Question:
We we're tasked to create a number pyramid that decreases its value as as it goes down however each iteration repeats it by odd numbers. The output that I'm trying to aim is:
'''
5
444
33333
<PHONE>
111111111
'''
But it doesn't print the complete pyramid, only those numbers from 5 to 3 get printed.
Here's the code that I used:
'''
import java.util.Scanner;
public class LoopExercise2 {
public static void main(String[] args) {
Scanner scan = new Scanner(System.in);
int rows = 5;
// row counter; total rows will be decided by the scanned input
for (int counter = 1; counter <= rows ; ++counter) {
//System.out.print("7");
// space counter before the number; creates the pyramid effect
for (int space = 0; space <= rows ; ++space ) {
System.out.print(" ");
}
// per iteration, prints an odd number of values
int n_counter = 0; // Initialize value to 0
while (n_counter != 2 * counter - 1) {
System.out.print(rows);
++n_counter;
}
// deducts 1 from the scanned input
rows--;
// prints a space to break the line
System.out.println();
}
}
}
'''
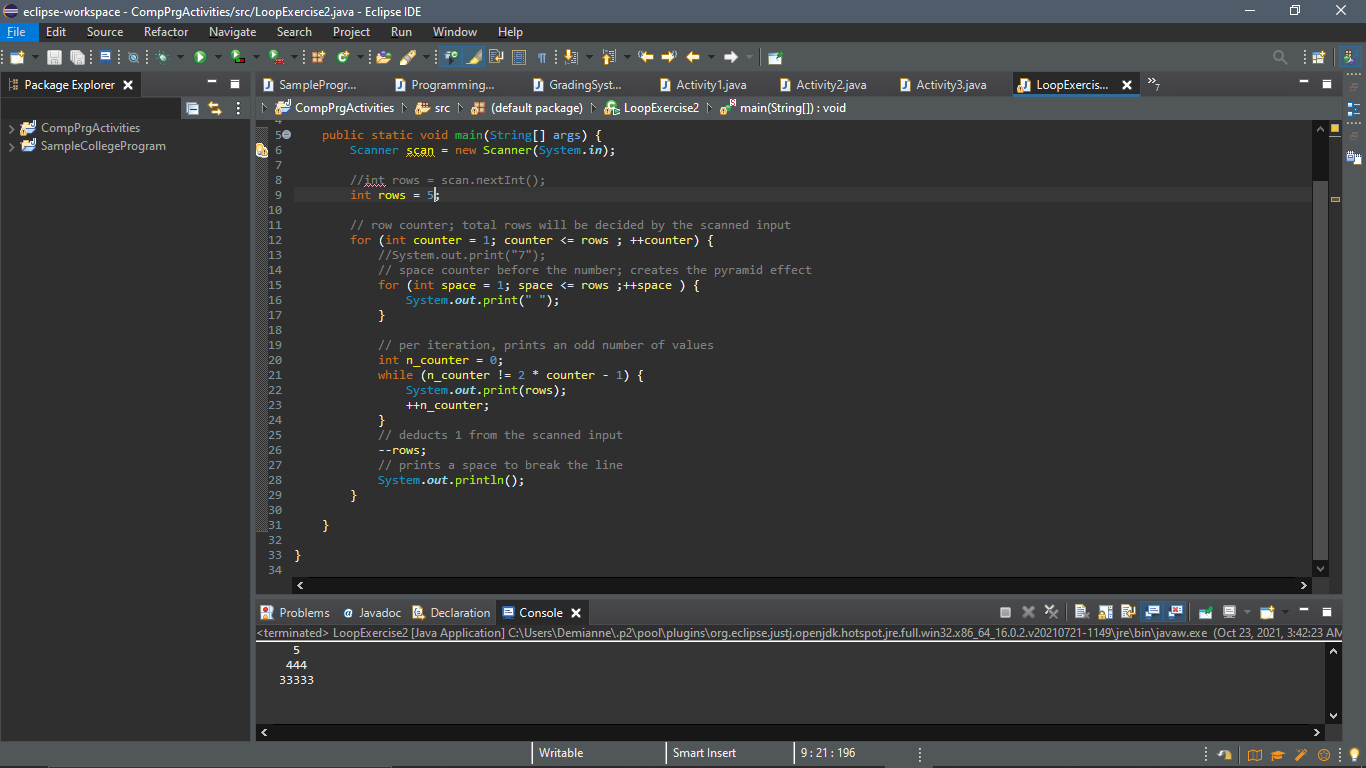
Answer: Try this.
'''
public static void main(String[] args) {
int rows = 5;
for (int i = rows, j = 1; i > 0; --i, j += 2)
System.out.println(" ".repeat(i) + Integer.toString(i).repeat(j));
}
'''
output:
'''
5
444
33333
<PHONE>
111111111
'''